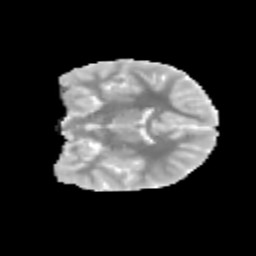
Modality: MD
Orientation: coronal
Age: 10
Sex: female
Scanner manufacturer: siemens
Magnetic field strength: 3 T
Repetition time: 3.8 s
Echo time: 0.07 s